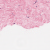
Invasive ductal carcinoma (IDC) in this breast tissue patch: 0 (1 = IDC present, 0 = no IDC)